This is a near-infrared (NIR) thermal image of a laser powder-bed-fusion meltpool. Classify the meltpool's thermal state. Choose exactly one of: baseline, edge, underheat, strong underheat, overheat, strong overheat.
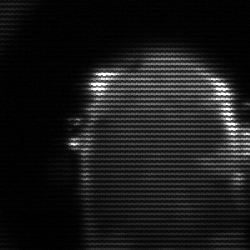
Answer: baseline